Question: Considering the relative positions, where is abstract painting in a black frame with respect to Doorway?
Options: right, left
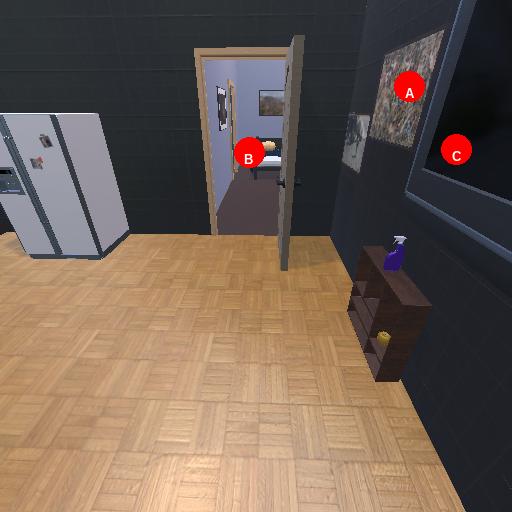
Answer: right